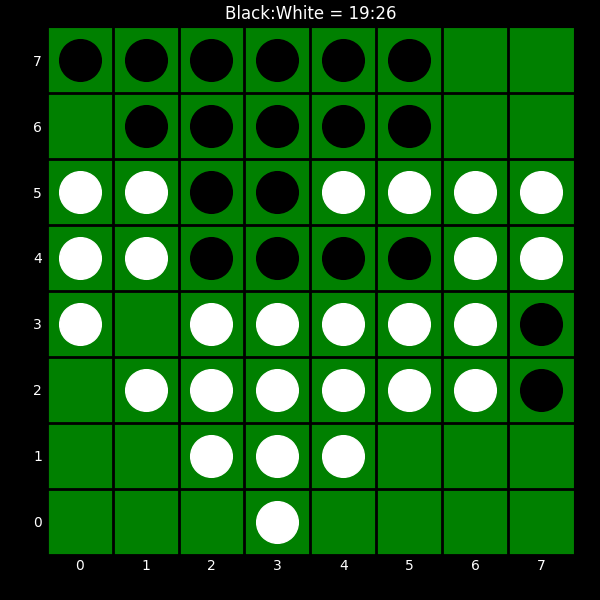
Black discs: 19
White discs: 26